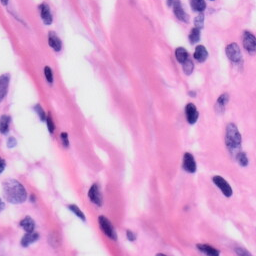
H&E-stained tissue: Skin